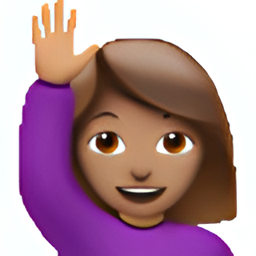
Name: woman raising hand type 4
Emoji: 🙋🏽‍♀️
Group: People & Body
Sub-group: person-gesture